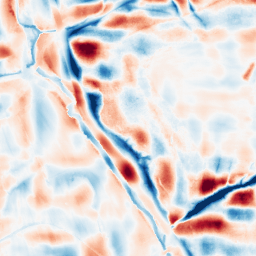
Category: wavelet
Decomposition family: wavelet_dwt
Decomposition parameters: wavelet: db4
level: 5
Upsampling method: bicubic
Upsampling parameters: scale: 8
Upsampling scale: 8